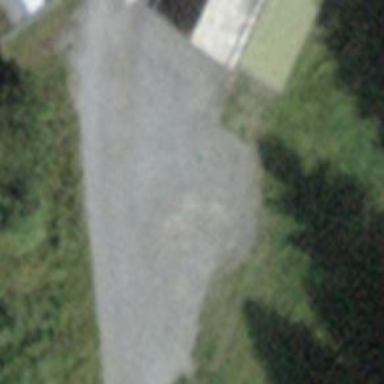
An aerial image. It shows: Generator is pictured.